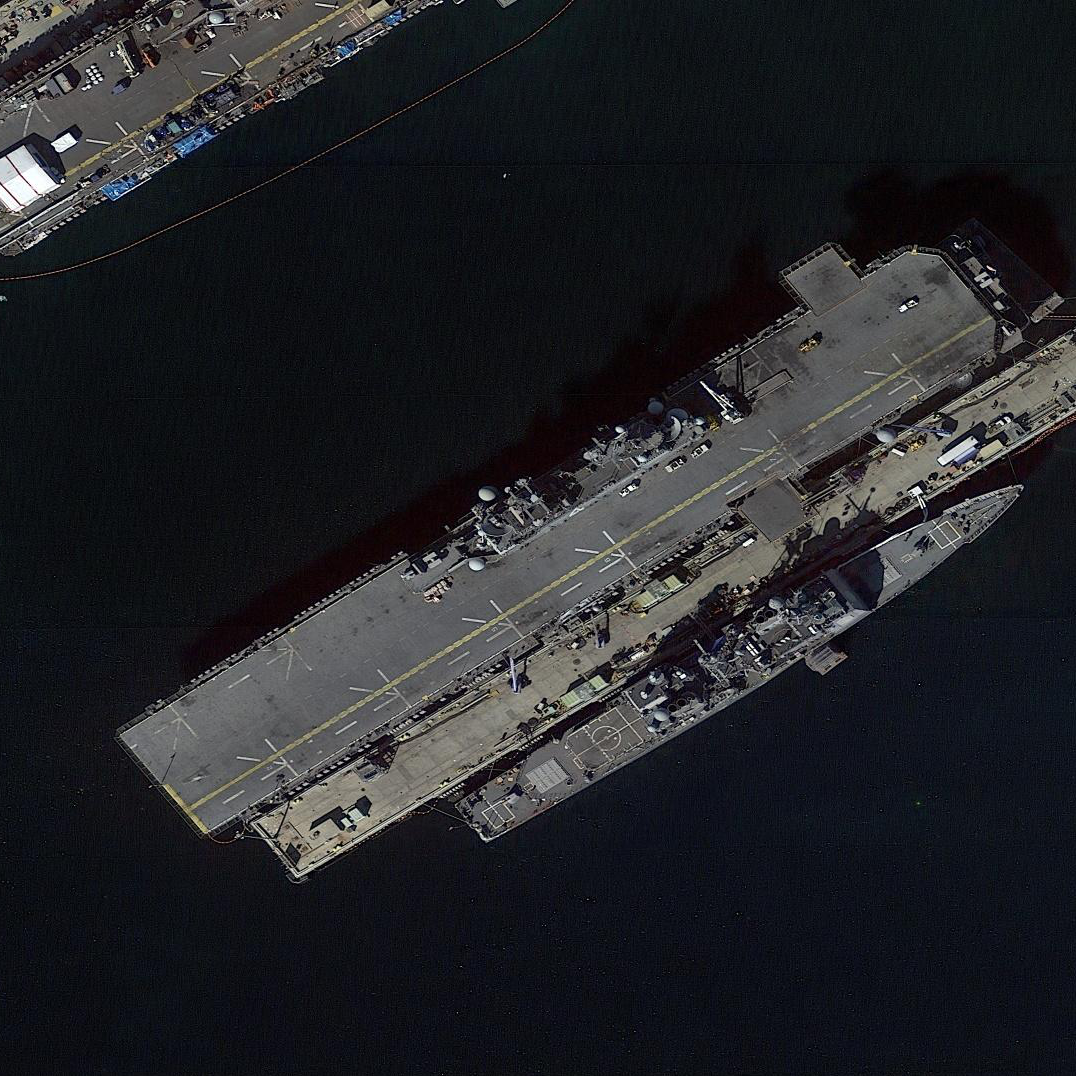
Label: assault